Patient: sex M, age 69
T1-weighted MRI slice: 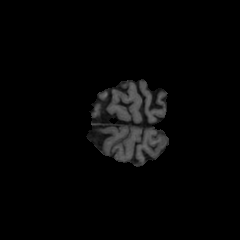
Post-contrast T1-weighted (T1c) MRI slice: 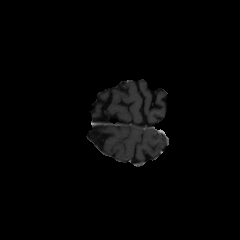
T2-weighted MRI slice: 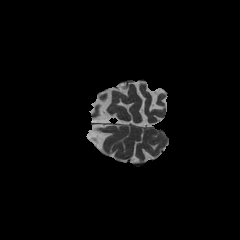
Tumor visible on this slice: no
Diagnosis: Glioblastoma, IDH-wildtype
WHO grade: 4